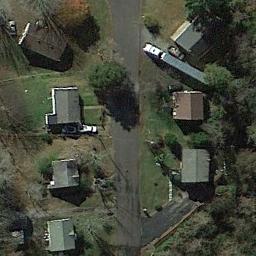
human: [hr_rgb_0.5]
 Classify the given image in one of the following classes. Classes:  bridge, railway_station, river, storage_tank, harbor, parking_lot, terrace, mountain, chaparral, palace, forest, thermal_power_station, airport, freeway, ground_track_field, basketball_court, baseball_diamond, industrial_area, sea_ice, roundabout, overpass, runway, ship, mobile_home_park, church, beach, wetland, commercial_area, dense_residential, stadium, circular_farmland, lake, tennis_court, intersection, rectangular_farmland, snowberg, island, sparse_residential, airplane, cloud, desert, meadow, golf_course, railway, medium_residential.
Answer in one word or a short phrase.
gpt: medium_residential